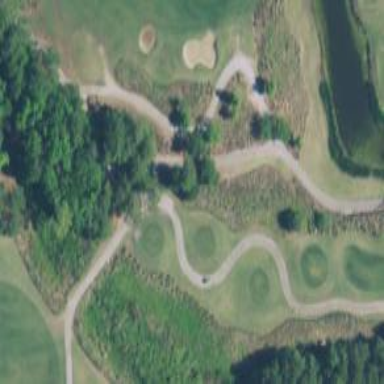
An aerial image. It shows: Footway that serves as golf path.